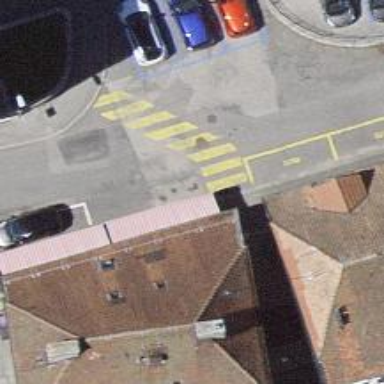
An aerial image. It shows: Uncontrolled zebra crossing.